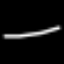
Label: line